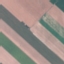
Land use / land cover: AnnualCrop